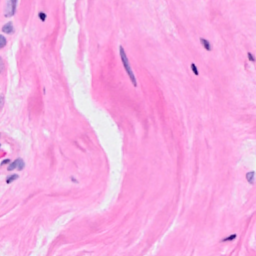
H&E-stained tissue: Breast